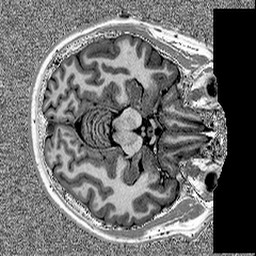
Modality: MP2RAGE
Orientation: axial
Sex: male